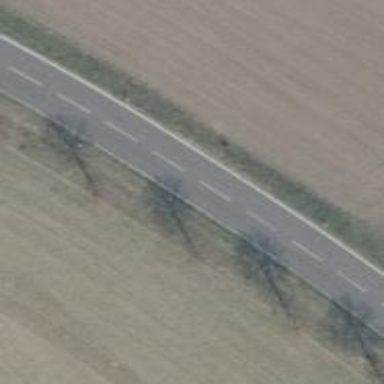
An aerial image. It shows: Tertiary road with asphalt surface.